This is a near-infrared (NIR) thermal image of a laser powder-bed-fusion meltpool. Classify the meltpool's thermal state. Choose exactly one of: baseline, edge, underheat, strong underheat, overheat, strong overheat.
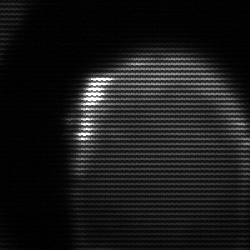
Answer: edge